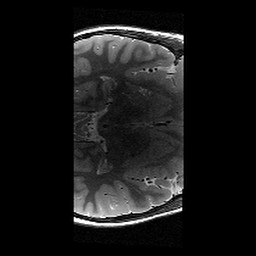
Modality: T2w
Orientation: axial
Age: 11
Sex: male
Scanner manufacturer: siemens
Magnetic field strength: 3 T
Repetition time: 9.23 s
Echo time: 0.067 s